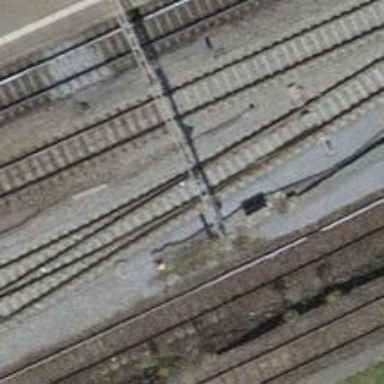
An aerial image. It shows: Railway switch.